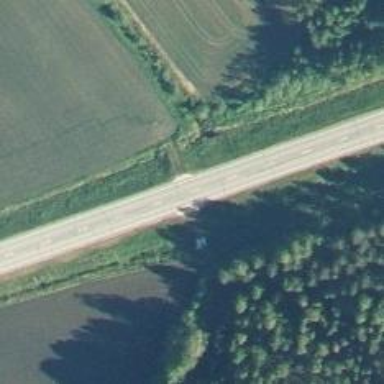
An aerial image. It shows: Asphalt road designated as trunk highway.